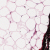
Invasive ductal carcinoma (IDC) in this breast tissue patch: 0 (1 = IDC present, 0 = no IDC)